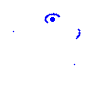
Particle: pion